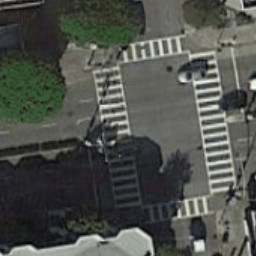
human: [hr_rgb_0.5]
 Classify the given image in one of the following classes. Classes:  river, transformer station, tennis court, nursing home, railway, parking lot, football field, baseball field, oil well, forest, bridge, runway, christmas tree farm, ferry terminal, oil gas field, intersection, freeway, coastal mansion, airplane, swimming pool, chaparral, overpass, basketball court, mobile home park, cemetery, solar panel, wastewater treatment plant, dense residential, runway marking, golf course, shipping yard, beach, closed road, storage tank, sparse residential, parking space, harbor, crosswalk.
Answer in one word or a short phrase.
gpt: crosswalk